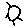
Label: sun